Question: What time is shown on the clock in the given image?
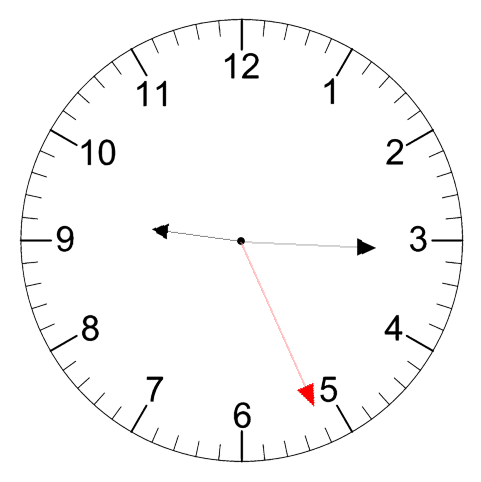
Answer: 09:15:26